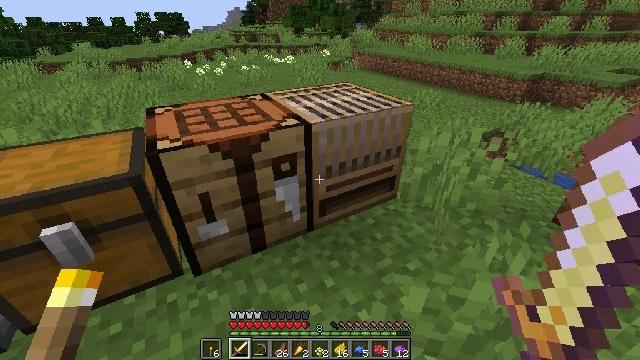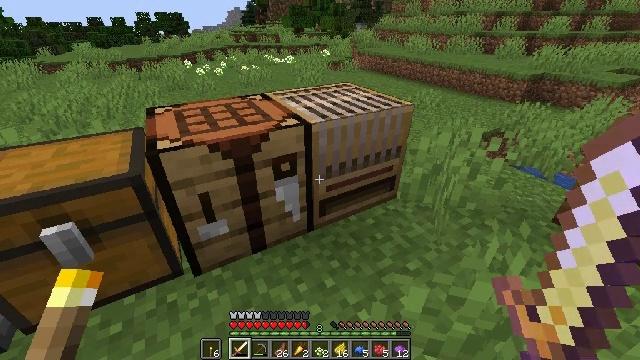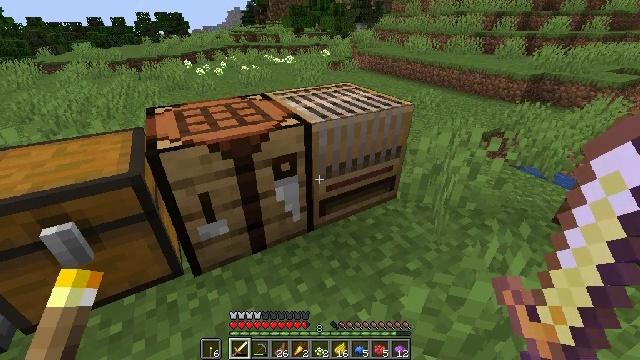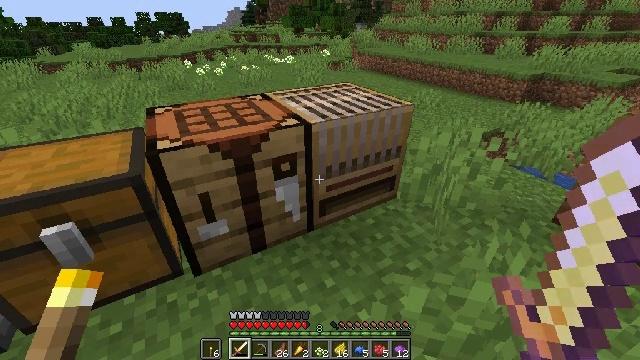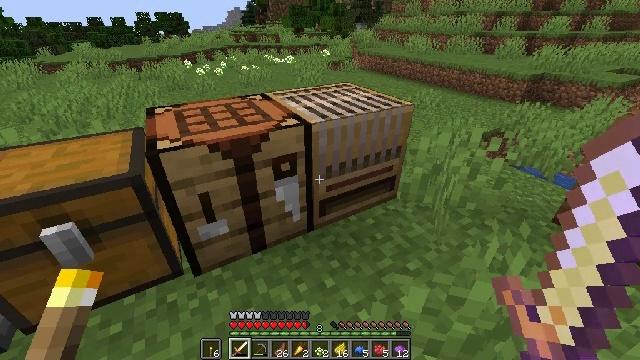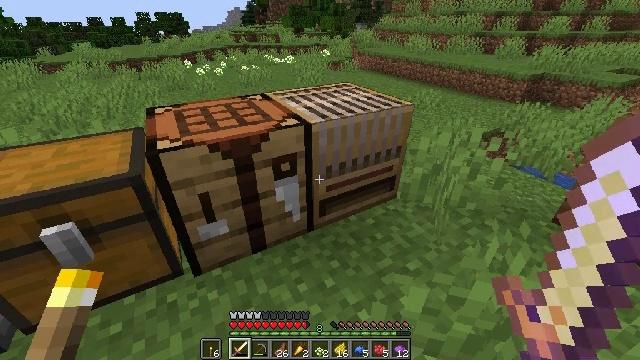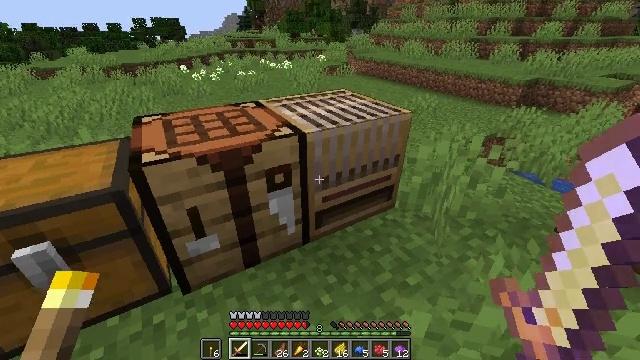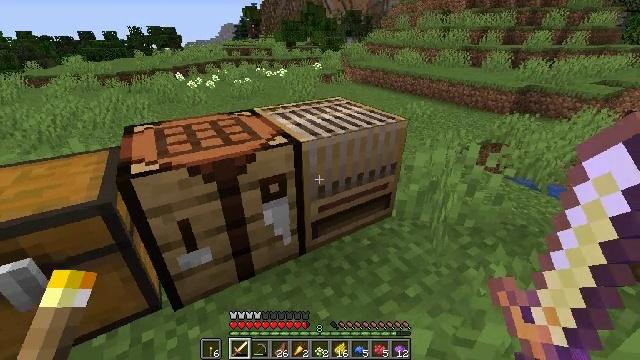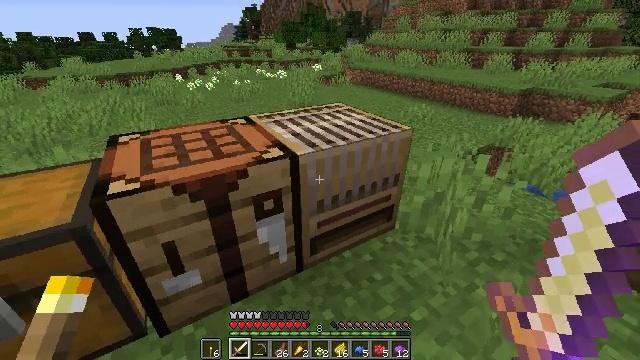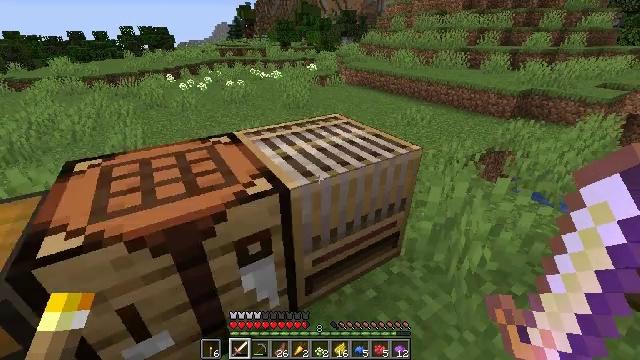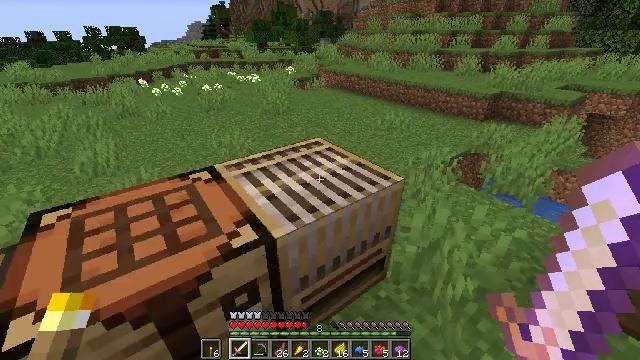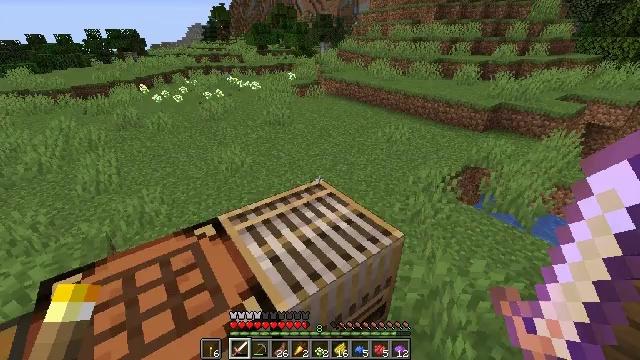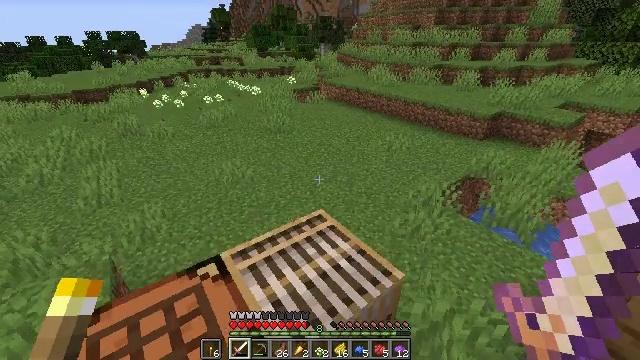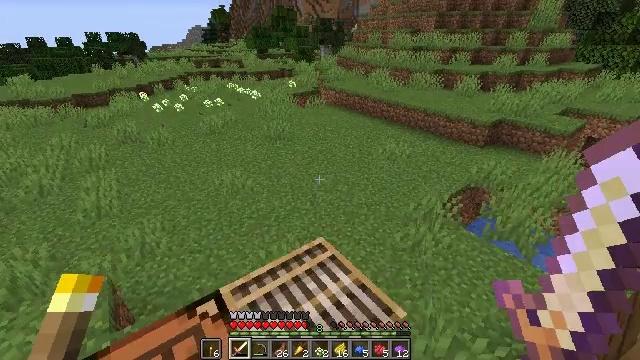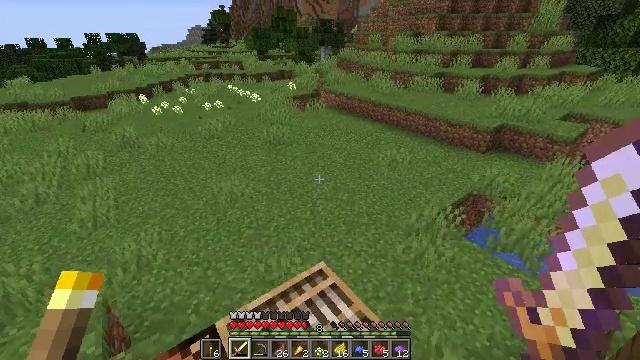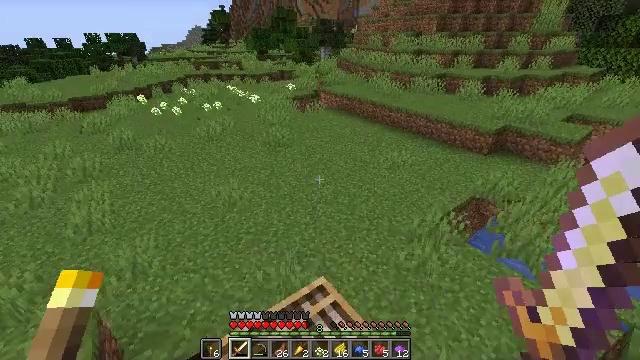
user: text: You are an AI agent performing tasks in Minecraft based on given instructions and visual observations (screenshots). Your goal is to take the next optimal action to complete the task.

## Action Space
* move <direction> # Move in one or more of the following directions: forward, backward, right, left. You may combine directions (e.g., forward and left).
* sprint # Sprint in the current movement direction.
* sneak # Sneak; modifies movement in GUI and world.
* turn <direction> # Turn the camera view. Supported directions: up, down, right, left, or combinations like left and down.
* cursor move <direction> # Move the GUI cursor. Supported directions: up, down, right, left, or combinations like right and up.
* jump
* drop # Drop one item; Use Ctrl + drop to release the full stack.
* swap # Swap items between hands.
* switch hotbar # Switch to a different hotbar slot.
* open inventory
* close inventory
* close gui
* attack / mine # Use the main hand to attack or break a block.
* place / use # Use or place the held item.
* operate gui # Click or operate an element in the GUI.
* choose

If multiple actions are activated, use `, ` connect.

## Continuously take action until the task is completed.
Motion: motion action
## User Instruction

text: Mine the oxeye daisy flower.
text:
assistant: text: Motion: no_op
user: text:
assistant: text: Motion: no_op
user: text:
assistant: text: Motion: no_op
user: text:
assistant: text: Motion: no_op
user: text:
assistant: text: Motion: no_op
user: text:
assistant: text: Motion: move forward
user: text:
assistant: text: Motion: move forward, turn up
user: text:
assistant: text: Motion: move forward
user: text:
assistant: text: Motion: move forward, turn right
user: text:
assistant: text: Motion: move forward, turn right, jump
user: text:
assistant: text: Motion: move forward, jump
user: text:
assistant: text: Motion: move forward, jump
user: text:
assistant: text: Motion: move forward, jump
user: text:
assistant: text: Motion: move forward, jump
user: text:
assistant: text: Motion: move forward
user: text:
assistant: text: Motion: move forward, turn left and down
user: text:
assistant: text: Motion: move forward, turn left and down
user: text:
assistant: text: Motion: move forward, turn left and up
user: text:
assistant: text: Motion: turn left and up
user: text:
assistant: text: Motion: turn left and up
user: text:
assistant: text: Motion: move forward, turn left and up
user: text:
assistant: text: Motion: move forward
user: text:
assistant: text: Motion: move forward
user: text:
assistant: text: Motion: no_op
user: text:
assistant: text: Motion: move forward
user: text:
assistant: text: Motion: move forward
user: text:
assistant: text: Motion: move forward
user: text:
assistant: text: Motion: move forward
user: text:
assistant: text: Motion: move forward
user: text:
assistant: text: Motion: move forward